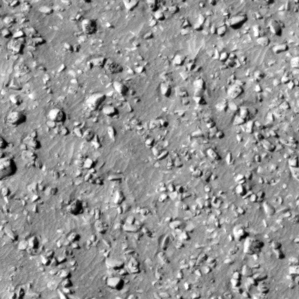
Label: non_frost